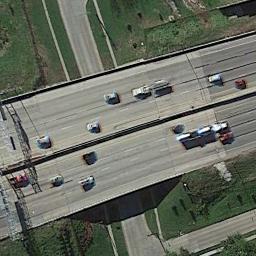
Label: overpass